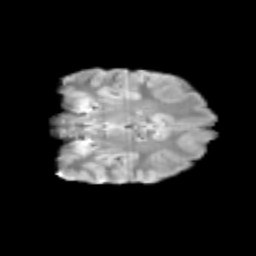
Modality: T2w
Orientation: coronal
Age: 10
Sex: female
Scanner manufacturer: siemens
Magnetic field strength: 3 T
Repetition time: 3.8 s
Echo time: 0.07 s